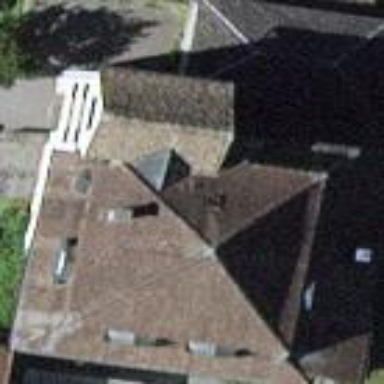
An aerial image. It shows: Historic building.